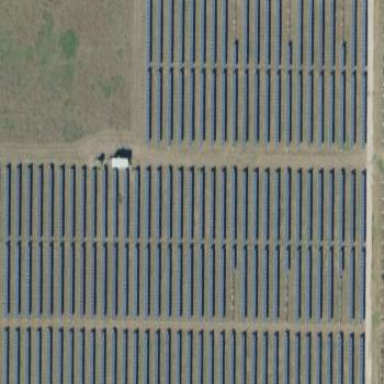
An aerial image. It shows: Solar power generator with photovoltaic panels.